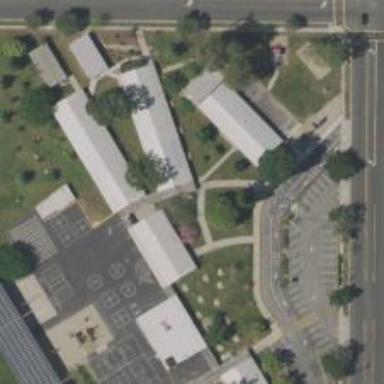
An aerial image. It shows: School.